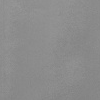
Atmospheric dust classification: dusty